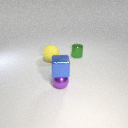
small purple metal sphere to the left of small green metal cylinder